Question: I have a Advanced DataGrid requirement. But i do not have idea how to create it.
Please help me on this. I am attaching the Jpeg file.

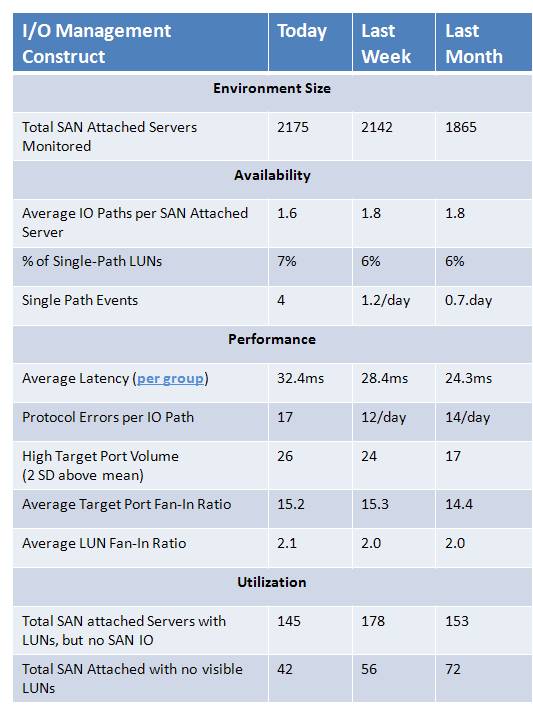
Answer: If this table doesn't have dynamically added fields, I recommend the use of a form, a canvas or some nested boxes for displaying your data. Otherwise, you can do it like this:
- - - - -